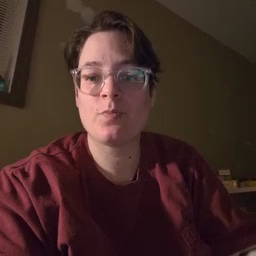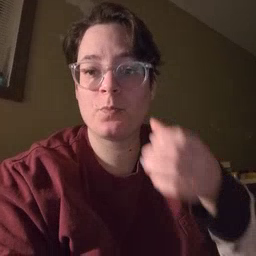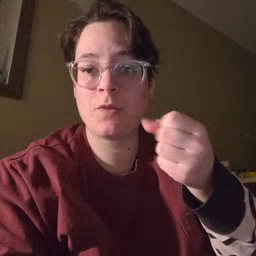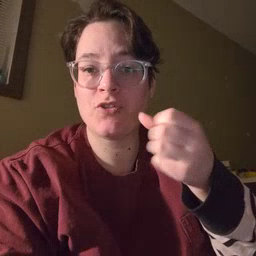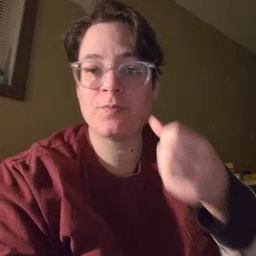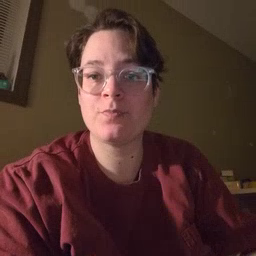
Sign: milk